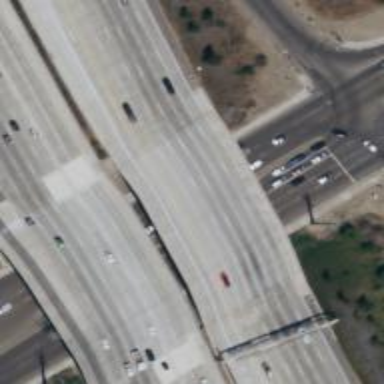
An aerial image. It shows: Motorway bridge.